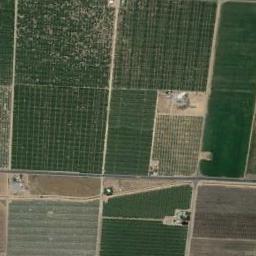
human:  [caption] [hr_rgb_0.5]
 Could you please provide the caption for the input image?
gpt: More than ten neatly arranged dark green, light green, Tan and brown mixed rectangular farmlands of different sizes .

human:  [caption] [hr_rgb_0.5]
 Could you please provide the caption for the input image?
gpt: Some green rectangular farmlands are neatly arranged on the ground and some houses are surrounded by these farmlands .

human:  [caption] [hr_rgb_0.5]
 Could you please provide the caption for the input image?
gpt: There are some green and bare rectangular farmland .

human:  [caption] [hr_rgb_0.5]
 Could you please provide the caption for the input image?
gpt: There are several dirt roads between the rectangular farmlands .

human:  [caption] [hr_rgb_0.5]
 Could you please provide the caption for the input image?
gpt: There are some green rectangular farmlands .